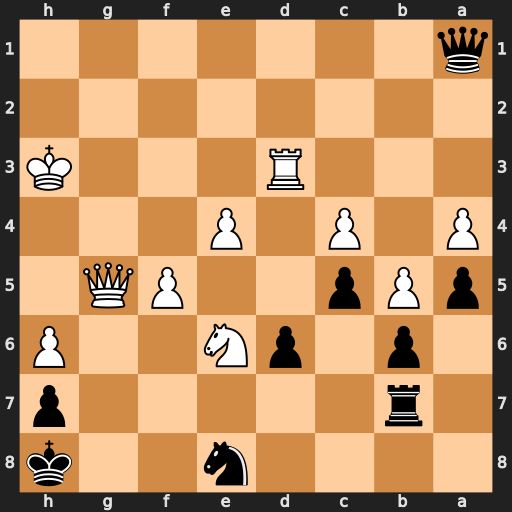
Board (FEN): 4n2k/1r5p/1p1pN2P/pPp2PQ1/P1P1P3/3R3K/8/q7
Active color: b
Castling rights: -
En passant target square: -
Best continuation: Qf1+ Kh2 Qxd3